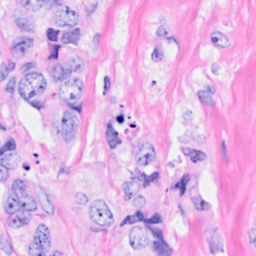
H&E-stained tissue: Breast